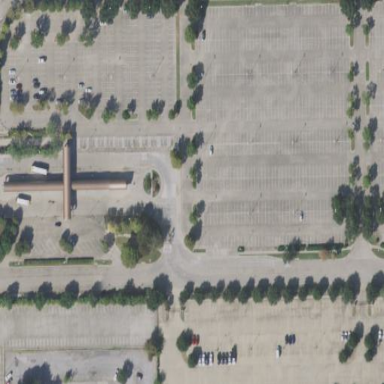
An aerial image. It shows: Bus station.